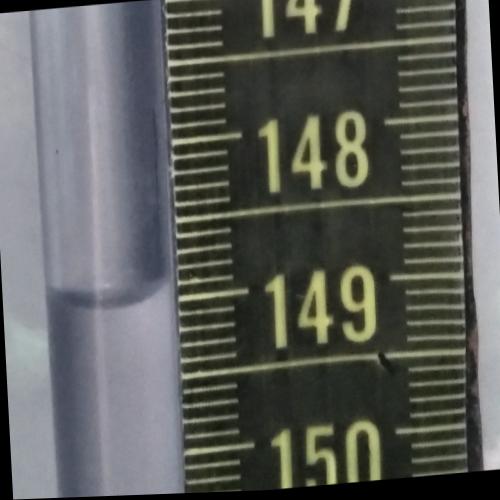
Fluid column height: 149.0 cm